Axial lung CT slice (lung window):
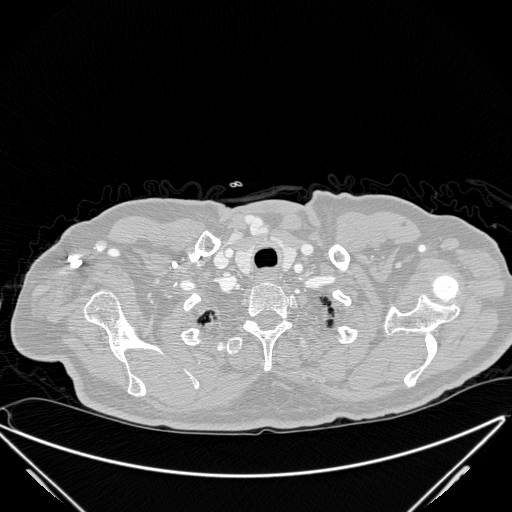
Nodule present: no